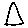
Label: triangle